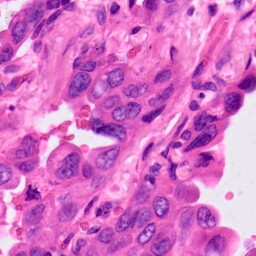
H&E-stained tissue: Lung